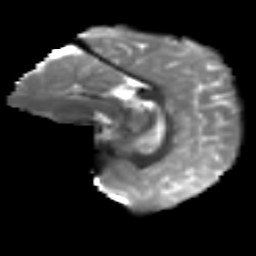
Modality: T2w
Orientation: sagittal
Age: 10
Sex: male
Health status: ill
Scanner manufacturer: ge
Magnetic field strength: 3 T
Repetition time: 6.752 s
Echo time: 0.079 s